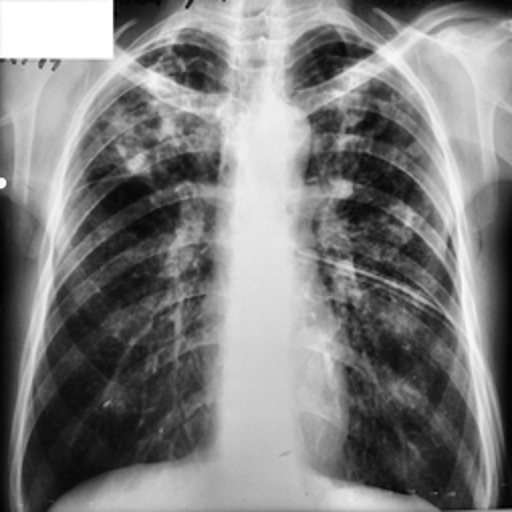
Finding: TUBERCULOSIS